Chest X-ray:
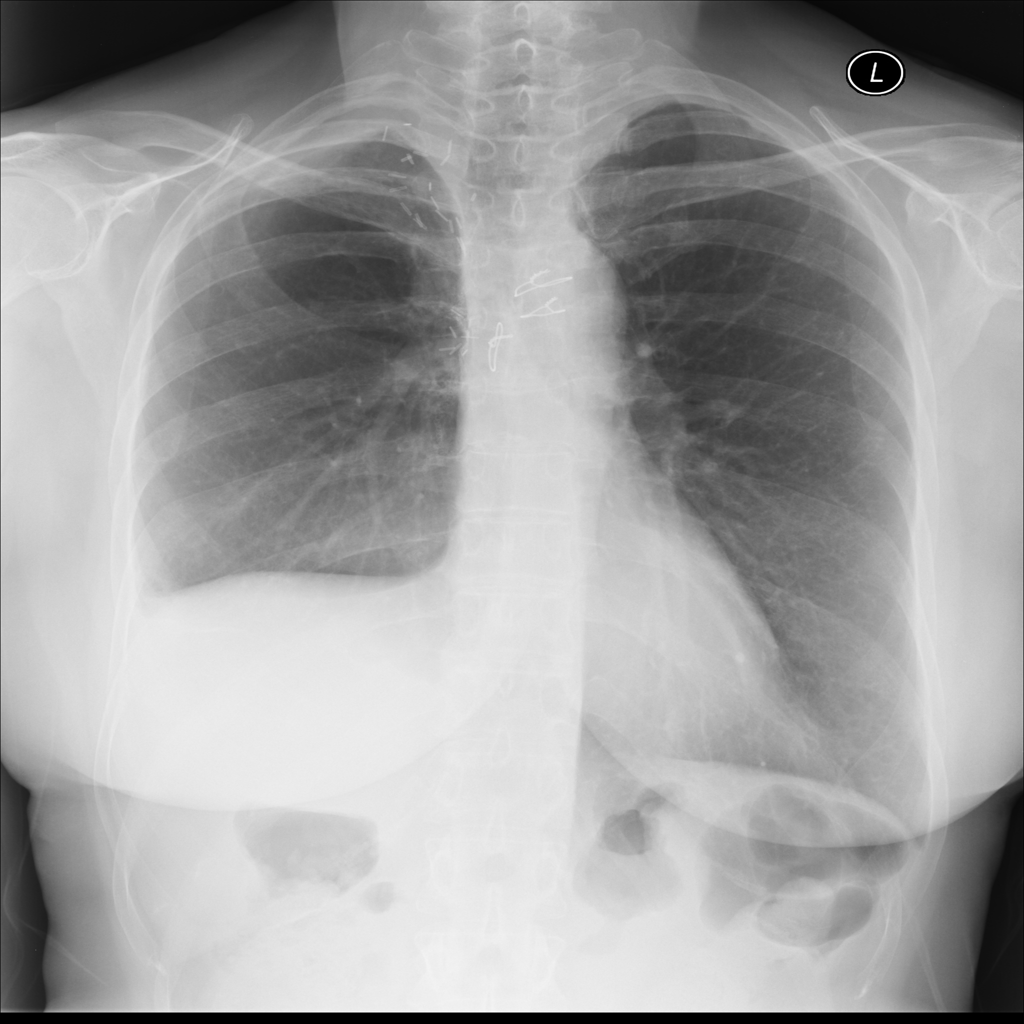
Findings: Pleural Thickening
No abnormal finding: no